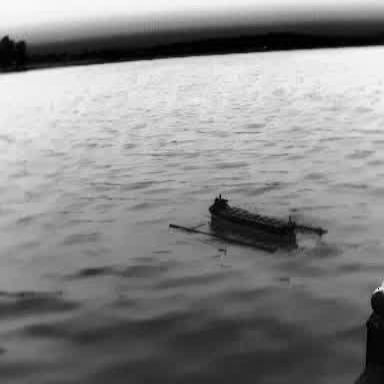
There is a liner in the infrared image.